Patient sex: M
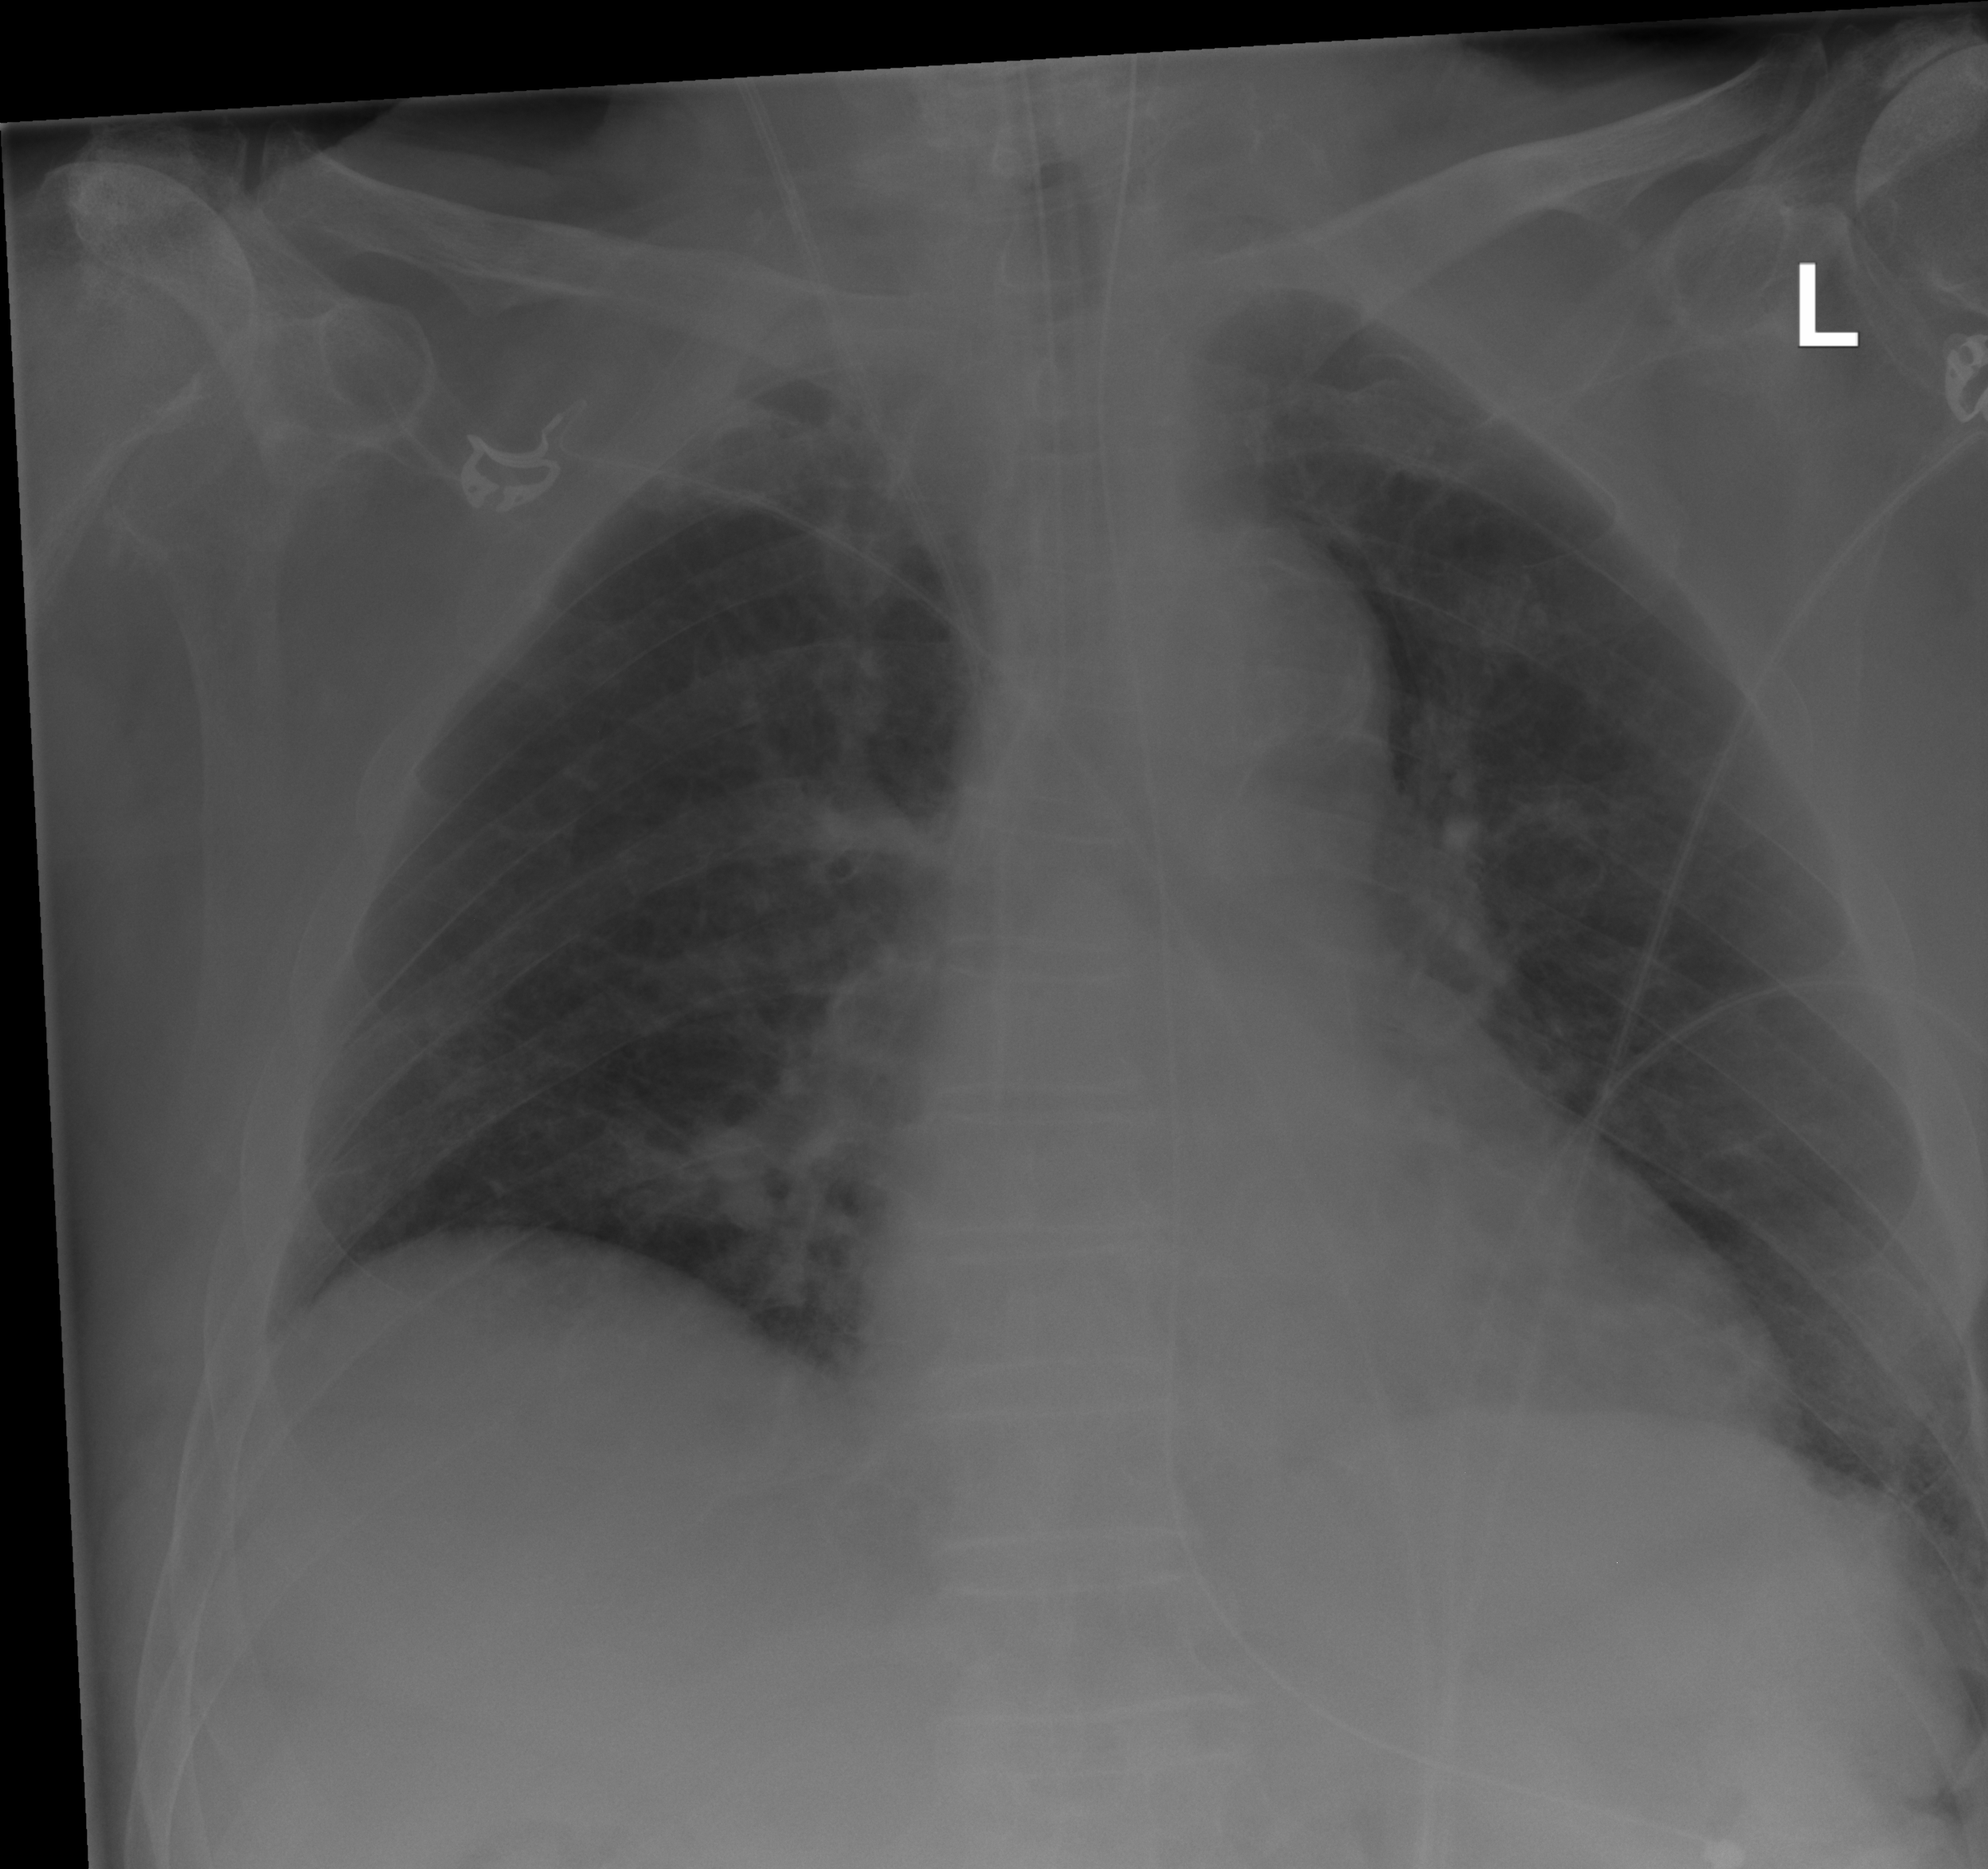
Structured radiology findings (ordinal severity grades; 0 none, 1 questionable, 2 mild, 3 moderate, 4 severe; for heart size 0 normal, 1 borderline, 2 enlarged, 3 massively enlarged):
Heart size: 2
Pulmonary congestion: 2
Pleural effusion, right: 0
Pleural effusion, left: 0
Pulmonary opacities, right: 2
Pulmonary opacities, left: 2
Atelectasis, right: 2
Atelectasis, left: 2